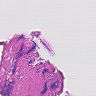
Metastatic tissue present: no